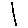
Label: line